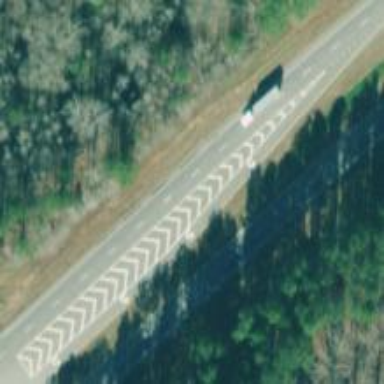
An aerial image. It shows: Expressway with asphalt surface classified as trunk highway.